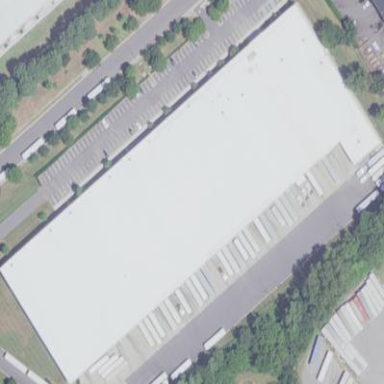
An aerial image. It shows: Commercial building next to industrial building.